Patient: sex F, age 41
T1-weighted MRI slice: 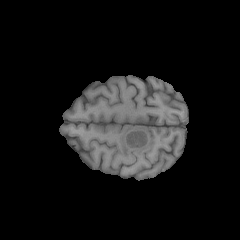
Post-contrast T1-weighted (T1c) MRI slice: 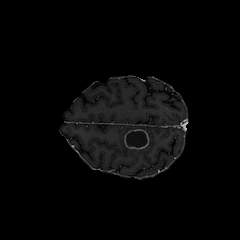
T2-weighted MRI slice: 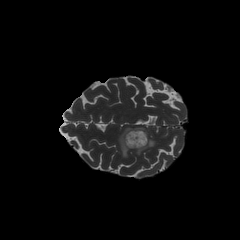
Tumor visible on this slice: yes
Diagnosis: Glioblastoma, IDH-wildtype
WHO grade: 4